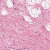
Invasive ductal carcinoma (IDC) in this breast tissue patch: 0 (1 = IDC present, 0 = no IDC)